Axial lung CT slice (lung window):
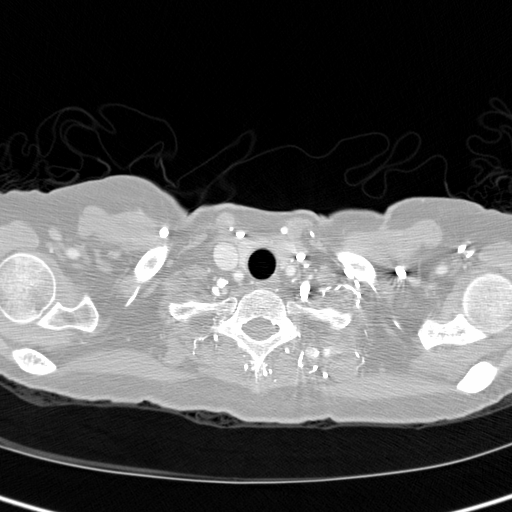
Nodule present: no